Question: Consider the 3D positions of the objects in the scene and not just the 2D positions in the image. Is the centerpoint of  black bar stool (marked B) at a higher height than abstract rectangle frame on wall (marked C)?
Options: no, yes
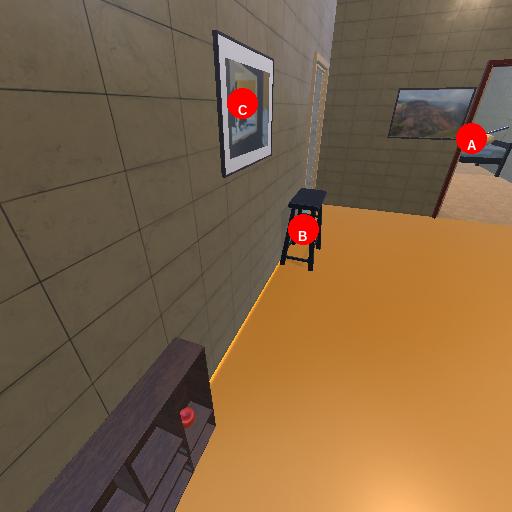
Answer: no